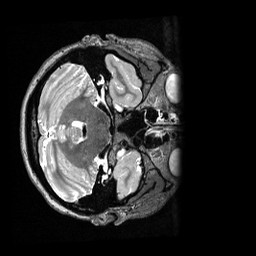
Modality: T2w
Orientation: axial
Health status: healthy
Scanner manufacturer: siemens
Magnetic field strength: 3 T
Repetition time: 3.2 s
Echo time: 0.565 s